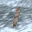
Label: 1